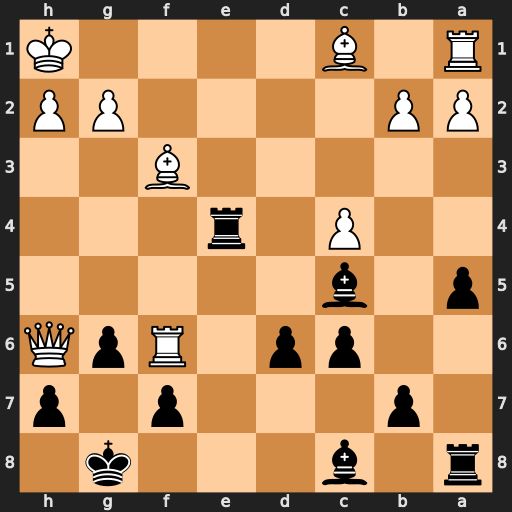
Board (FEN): r1b3k1/1p3p1p/2pp1RpQ/p1b5/2P1r3/5B2/PP4PP/R1B4K
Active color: b
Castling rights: -
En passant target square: -
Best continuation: Re1#